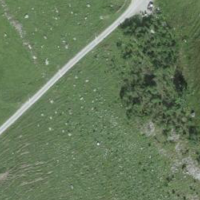
EUNIS habitat code: 23
Species observed at this site:
Gentiana clusii